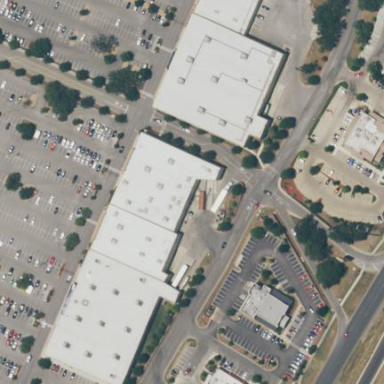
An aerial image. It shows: Retail building.